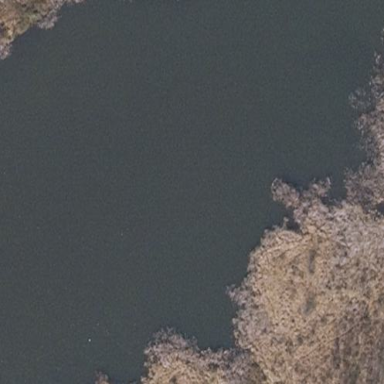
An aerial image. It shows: Serene view of water in the natural setting.